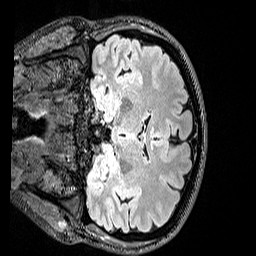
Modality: FLAIR
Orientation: coronal
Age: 23
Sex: female
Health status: healthy
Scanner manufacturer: siemens
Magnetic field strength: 3 T
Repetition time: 5 s
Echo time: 0.388 s